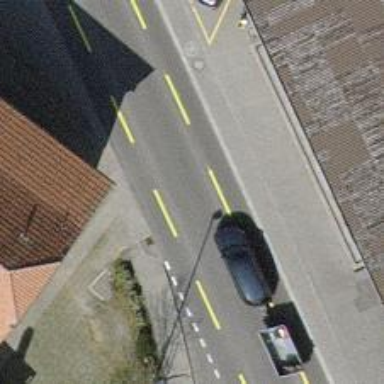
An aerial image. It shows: Secondary road with asphalt surface. It has cycle lane on both sides.